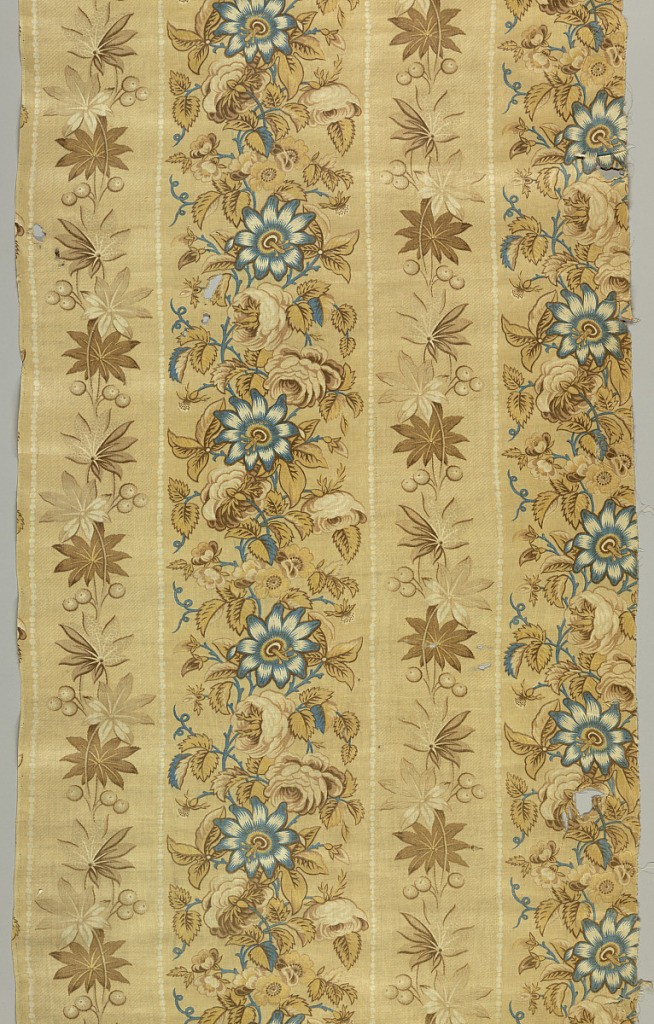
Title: Textile
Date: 19th century
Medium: cotton Technique: printed by engraved roller on plain weave; relief print
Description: Continuous vertical pattern of two alternating floral stripes - one a slightly curving leafy vine and the other a wider strongly curved floral vine. Colors are muted and accented by medium blue on a light brown background. Two stripes in one repeat unit. Half drop repeat.